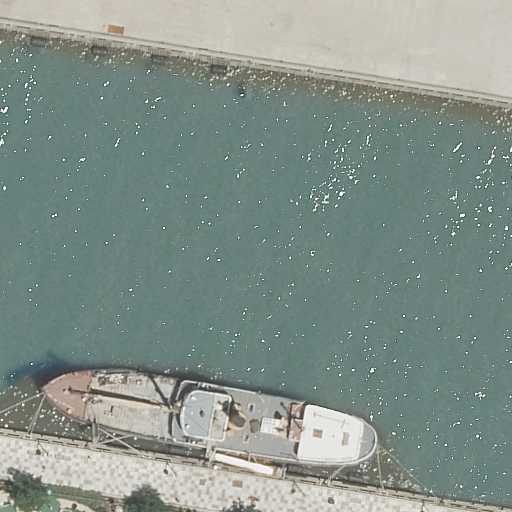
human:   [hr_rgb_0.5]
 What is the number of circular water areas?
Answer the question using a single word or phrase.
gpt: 0

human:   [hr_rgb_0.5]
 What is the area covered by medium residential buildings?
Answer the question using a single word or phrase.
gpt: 0m2

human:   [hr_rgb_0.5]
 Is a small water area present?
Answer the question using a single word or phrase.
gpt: no

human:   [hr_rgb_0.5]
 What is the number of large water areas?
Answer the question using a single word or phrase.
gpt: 1

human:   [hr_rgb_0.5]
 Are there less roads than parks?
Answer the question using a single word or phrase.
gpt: no

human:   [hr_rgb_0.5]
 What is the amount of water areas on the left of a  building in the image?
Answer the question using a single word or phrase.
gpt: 0

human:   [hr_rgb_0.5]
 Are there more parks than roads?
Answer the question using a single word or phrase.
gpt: no

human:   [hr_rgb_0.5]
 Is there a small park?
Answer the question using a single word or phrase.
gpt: no

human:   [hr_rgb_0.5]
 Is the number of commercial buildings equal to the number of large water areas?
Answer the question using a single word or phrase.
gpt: no

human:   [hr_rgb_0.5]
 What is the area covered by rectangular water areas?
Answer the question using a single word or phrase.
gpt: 8464m2

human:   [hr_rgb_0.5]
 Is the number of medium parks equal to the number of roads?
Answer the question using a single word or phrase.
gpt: no

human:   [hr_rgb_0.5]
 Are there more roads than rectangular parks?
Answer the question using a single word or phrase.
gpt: yes

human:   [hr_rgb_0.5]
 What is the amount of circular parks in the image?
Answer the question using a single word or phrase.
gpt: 0

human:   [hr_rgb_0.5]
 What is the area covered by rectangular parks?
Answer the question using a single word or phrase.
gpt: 0m2

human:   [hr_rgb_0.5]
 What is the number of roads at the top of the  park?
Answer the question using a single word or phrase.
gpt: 1

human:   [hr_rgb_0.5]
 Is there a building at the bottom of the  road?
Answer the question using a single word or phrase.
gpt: no

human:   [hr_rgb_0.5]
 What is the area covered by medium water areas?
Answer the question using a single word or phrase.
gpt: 0m2

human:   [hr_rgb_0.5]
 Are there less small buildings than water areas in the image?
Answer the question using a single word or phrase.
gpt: yes

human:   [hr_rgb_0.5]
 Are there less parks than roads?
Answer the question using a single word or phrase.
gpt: no

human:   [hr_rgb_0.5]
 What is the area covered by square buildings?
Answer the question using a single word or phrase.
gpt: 0m2

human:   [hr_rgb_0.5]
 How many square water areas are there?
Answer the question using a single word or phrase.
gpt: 0

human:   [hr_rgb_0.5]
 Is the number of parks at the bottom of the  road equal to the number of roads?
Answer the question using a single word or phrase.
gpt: yes

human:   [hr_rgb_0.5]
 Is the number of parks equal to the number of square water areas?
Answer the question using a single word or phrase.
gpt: no

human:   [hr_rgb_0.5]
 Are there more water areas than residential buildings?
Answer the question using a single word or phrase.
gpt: yes

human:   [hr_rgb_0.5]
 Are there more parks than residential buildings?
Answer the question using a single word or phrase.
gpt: yes

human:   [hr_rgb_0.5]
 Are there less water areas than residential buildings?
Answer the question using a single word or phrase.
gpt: no

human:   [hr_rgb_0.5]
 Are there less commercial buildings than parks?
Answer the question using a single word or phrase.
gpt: yes

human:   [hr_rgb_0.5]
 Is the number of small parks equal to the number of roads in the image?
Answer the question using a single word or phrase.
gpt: no

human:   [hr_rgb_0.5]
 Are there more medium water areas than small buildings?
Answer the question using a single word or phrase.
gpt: no

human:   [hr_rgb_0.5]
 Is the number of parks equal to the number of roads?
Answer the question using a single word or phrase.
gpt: yes

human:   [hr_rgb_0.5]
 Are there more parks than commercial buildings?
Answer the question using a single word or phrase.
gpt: yes

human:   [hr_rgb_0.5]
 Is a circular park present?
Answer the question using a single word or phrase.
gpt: no

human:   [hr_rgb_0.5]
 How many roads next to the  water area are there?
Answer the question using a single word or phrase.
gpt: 1

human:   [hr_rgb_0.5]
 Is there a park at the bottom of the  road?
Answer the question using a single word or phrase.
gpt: yes

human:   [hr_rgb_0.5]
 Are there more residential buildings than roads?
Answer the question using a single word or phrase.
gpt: no

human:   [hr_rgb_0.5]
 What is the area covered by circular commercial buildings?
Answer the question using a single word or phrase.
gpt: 0m2